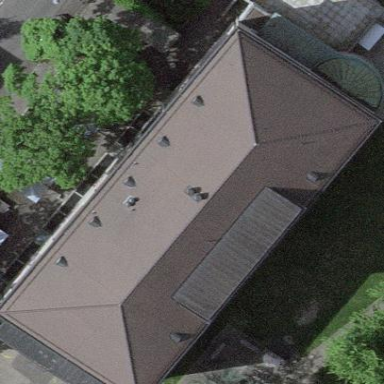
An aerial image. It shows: Building with hipped roof shape.